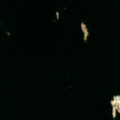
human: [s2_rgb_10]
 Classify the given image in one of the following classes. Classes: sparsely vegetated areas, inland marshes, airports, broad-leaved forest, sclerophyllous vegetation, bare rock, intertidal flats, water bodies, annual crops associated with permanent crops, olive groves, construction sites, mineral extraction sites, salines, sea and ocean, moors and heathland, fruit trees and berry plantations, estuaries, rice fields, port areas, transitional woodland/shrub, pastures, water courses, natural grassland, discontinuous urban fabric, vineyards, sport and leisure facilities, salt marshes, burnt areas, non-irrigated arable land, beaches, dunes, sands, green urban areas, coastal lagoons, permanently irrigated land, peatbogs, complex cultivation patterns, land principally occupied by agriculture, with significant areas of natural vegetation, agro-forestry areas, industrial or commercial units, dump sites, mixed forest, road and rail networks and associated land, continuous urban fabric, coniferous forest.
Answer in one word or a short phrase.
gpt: sea and ocean